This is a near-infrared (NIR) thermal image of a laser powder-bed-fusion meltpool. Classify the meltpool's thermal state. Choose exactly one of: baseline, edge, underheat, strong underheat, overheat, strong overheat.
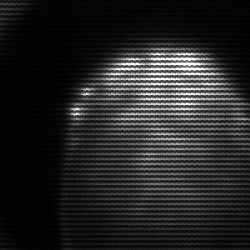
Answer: edge